Question: I am working on the code where I am converting the matrix table into 3 columns . Matrix table is on sheet1 and my transfer into columns is in sheet2.
I am using 4 arrays to convert the matrix. 1 array for ids, 2nd array for dates in a horizontal column, the 2nd array for dates in a vertical array and 3rd array for values in the matrix that match vertical and horizontal dates. I want to write into sheet2 array of ids, arrays of horizontal dates and array of values from matrix based on the match with vertical dates.
<URL>
My code works fine, except for the fact that I would like to write the result of the arrays in sheet2 as into next available cells (not on the same level as arrays read).
This is the result written in sheet2 once the code is run and finds values in matrix based the on the match between vertical and horizontal dates:

What should I add to my code so that results of arrays written to sheet2 are written into next available cell?
'''
Sub Test()
Dim i As Integer, d As Integer, IntLastRow As Integer, IntLastCol As Integer
Dim w1 As Worksheet, w2 As Worksheet
Set w1 = Worksheets("Sheet1")
Set w2 = Worksheets("Sheet2")
IntLastRow = w1.Cells(Rows.Count, 1).End(xlUp).Row
IntLastCol = w1.Cells(2, Columns.Count).End(xlToLeft).Column
Dim Ary_ids() As Variant
Dim Ary_Months_Vertic() As Variant 'dates to match horiz dates (no output)
Dim Ary_Months_Horizont() As Variant 'dates to write to sheet2
Dim Ary_Values() As Variant
With w1
ReDim Ary_ids(IntLastRow, 1)
ReDim Ary_Months_Vertic(IntLastRow, 2)
ReDim Ary_Months_Horizont(2, IntLastCol)
ReDim Ary_Values(IntLastRow, IntLastCol)
For i = 1 To UBound(Ary_ids, 1)
For d = 1 To UBound(Ary_Months_Horizont, 2)
Ary_ids(i, 1) = .Cells(i + 2, 1) 'Array ids
Ary_Months_Vertic(i, 2) = .Cells(i + 2, 2) 'Array dates/rows
Ary_Months_Horizont(2, d) = .Cells(2, d + 2) 'Array dates/cols
Ary_Values(i, d) = .Cells(i + 2, d + 2) 'Array values
If Ary_Values(i, d) <> 0 Then 'If values of matirx are non-zero
If Ary_Months_Horizont(2, d) = Ary_Months_Vertic(i, 2) Then 'horiz=vert
If Ary_Months_Horizont(2, d) <> "" Then 'If horiz dts <> emptystring
w2.Cells(i + 1, 1) = Ary_ids(i, 1) 'labels only for these dates
w2.Cells(d + 1, 2) = Ary_Months_Horizont(2, d) 'not-nothing months
w2.Cells(i + 1, 3) = Ary_Values(i, d) 'Write amounts respectively
End If
End If
End If
Next d
Next i
End With
End Sub
'''
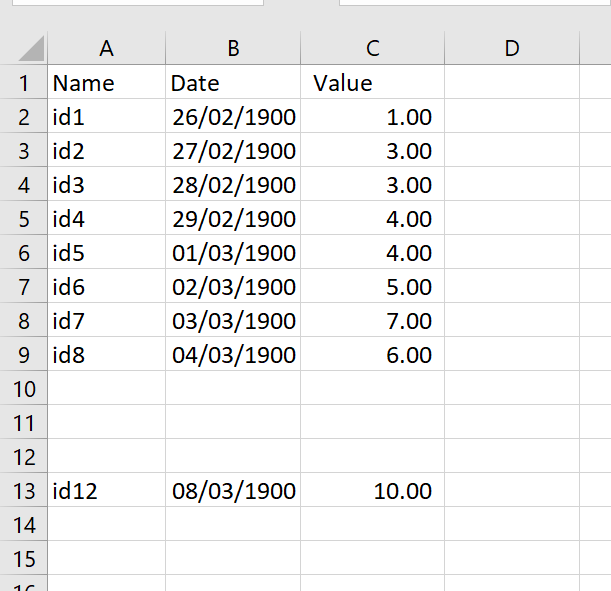
Answer: In fact the code is horrible ..Generally to satisfy your needs put these two lines before setting up the worksheets
'''
Dim r As Long
r = 1
'''
Then after this line and inside the loop
'''
If Ary_Months_Horizont(2, d) <> "" Then
'''
Put the line to increment the variable 'r'
'''
r = r + 1
'''
Now you can use this variable with the following lines
'''
w2.Cells(r, 1) = Ary_ids(i, 1)
w2.Cells(r, 2) = Ary_Months_Horizont(2, d)
w2.Cells(r, 3) = Ary_Values(i, d)
'''
UPDATE:
You can try this code instead
'''
Sub Test()
Dim ws As Worksheet, sh As Worksheet, r As Long, m As Long, x
Set ws = ThisWorkbook.Worksheets("Sheet1")
Set sh = ThisWorkbook.Worksheets("Sheet2")
sh.Range("A1").Resize(1, 3).Value = Array("Name", "Date", "Value")
m = 1
For r = 3 To ws.Cells(Rows.Count, 1).End(xlUp).Row
x = Application.Match(ws.Cells(r, 2), ws.Range(ws.Cells(2, 3), ws.Cells(2, ws.Cells(2, Columns.Count).End(xlToLeft).Column)), False)
If Not IsError(x) Then
If ws.Cells(r, x + 2).Value <> "" Then
m = m + 1
sh.Cells(m, 1).Resize(1, 2).Value = ws.Cells(r, 1).Resize(1, 2).Value
sh.Cells(m, 3).Value = ws.Cells(r, x + 2).Value
End If
End If
Next r
End Sub
'''